Interaction volume radius: 5 \u00c5
Interaction volume height: 10 \u00c5
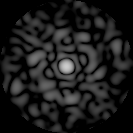
Disorder parameter: 0.7937